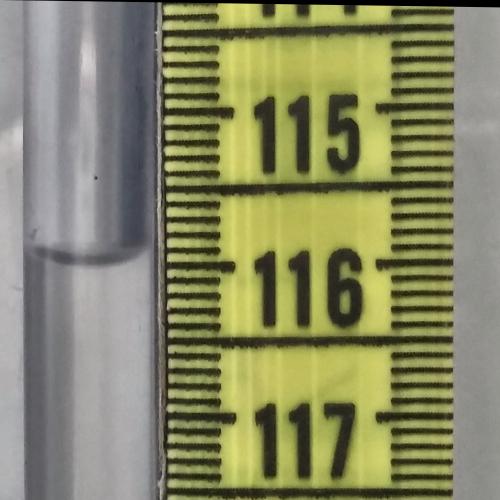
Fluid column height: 115.9 cm